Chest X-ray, PA view. Patient: 69 years old, sex M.
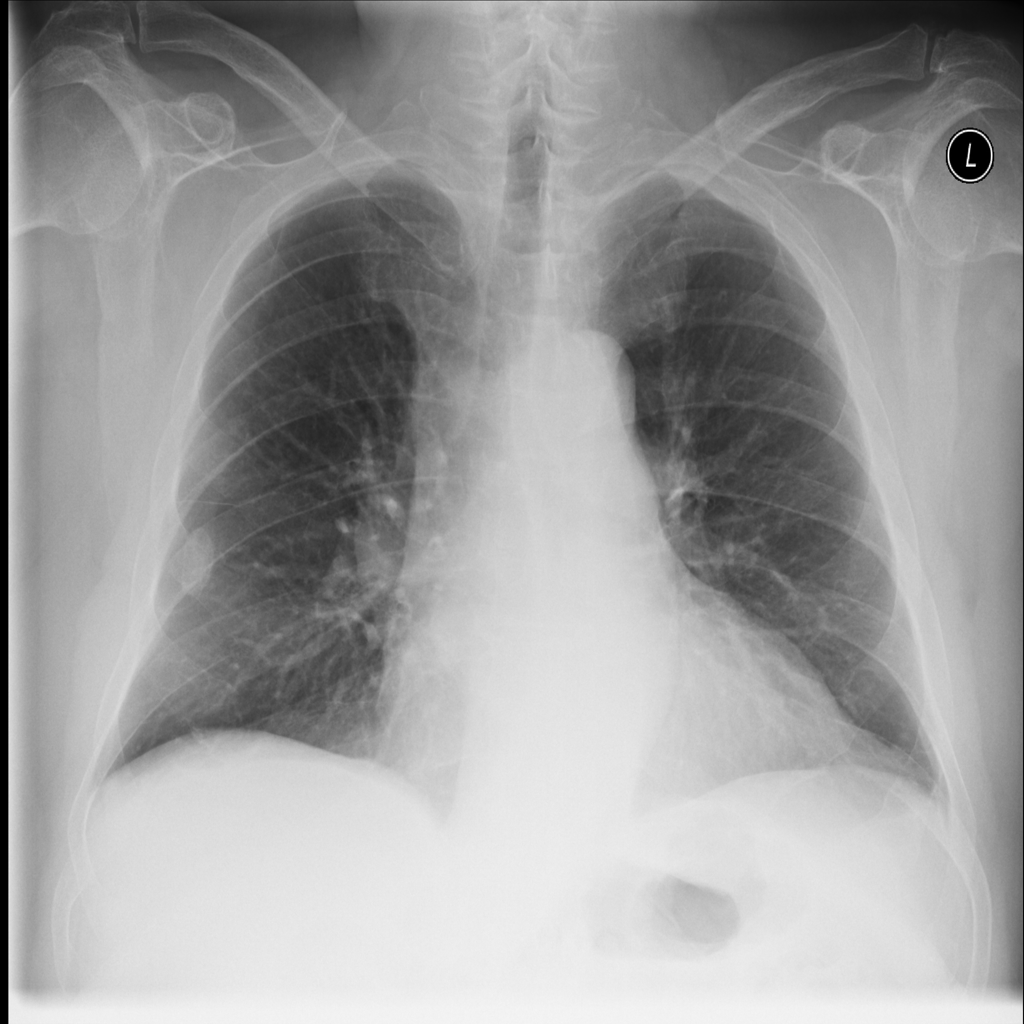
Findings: Atelectasis, Effusion, Fibrosis, Pleural_Thickening